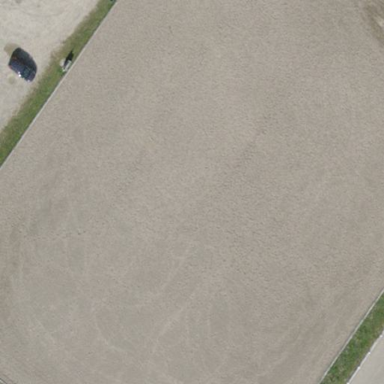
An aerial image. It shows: Equestrian pitch for leisure land use.